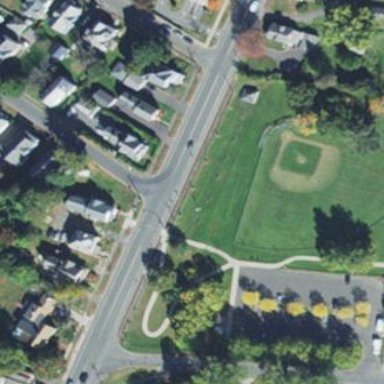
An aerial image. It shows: Baseball pitch enclosed by fence.